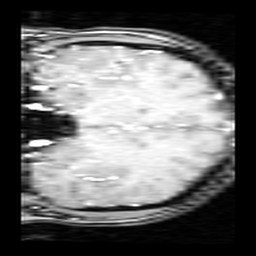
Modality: inplaneT1
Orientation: coronal
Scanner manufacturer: ge
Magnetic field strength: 3 T
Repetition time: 0.2 s
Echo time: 0.0036 s